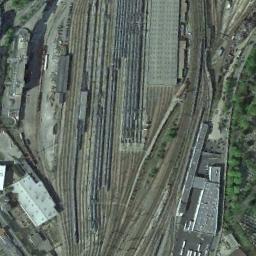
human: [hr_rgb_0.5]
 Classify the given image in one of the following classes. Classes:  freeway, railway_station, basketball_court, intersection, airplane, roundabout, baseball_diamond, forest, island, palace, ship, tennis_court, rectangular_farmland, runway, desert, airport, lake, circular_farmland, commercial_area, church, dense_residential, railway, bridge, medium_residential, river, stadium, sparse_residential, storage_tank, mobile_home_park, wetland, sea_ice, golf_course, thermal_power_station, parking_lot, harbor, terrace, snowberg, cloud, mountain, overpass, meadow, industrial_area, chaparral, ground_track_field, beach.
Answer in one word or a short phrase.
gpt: railway_station